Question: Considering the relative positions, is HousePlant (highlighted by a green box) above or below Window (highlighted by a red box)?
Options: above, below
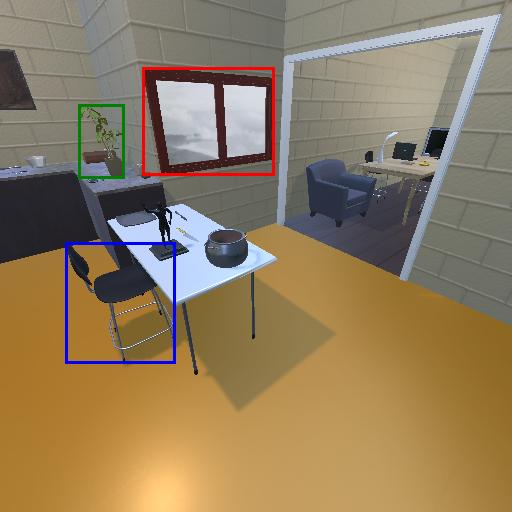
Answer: above